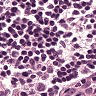
Metastatic tissue present: no